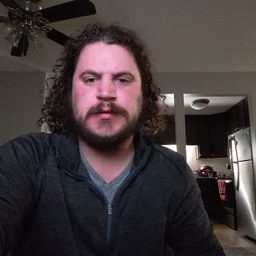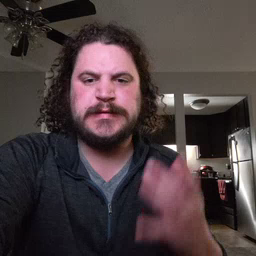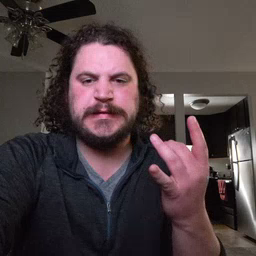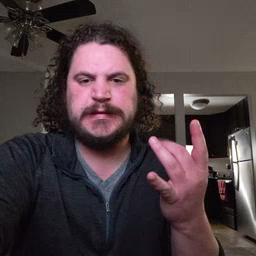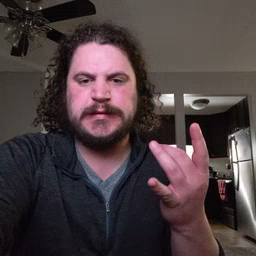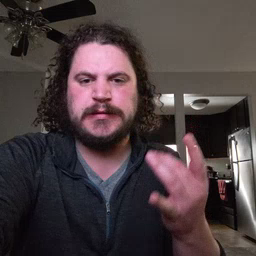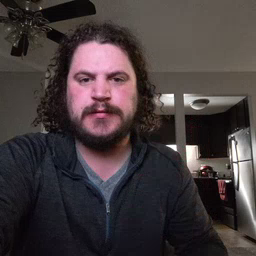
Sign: sticky